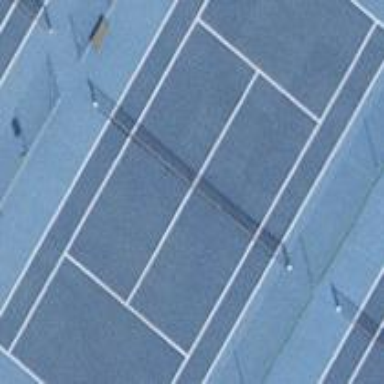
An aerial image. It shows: Tennis court on pitch designated for leisure land.